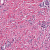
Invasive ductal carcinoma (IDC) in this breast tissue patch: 1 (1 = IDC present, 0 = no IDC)